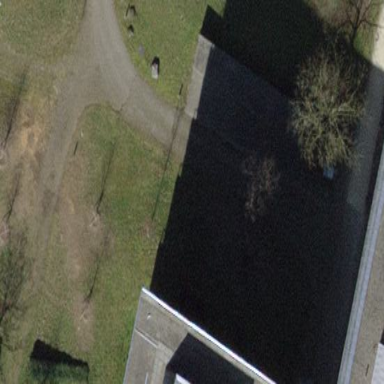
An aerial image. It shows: Bicycle parking shed.